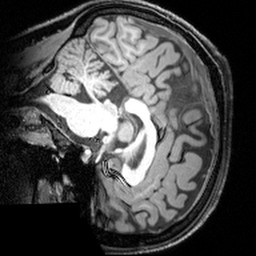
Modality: T1w
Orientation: sagittal
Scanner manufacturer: siemens
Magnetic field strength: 3 T
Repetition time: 1.9 s
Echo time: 0.00397 s